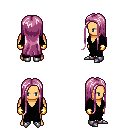
a pixel art fantasy rpg character, male body template, human, tanned skin, gray robe, red pants, pink extra-long hairstyle, gold gloves, metal boots, four views (front, back, left, right), 2x2 character sprite sheet, small pixel art, hard edges, no anti-aliasing